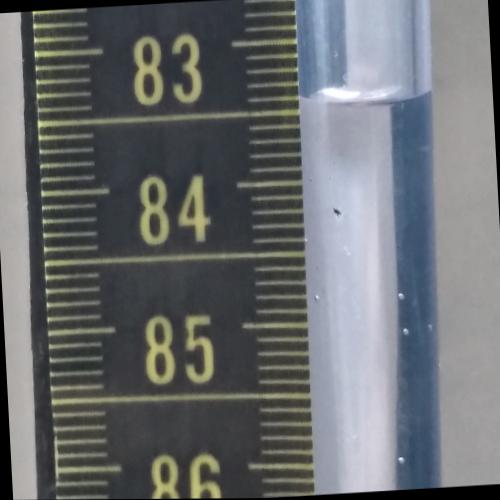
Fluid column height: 83.4 cm